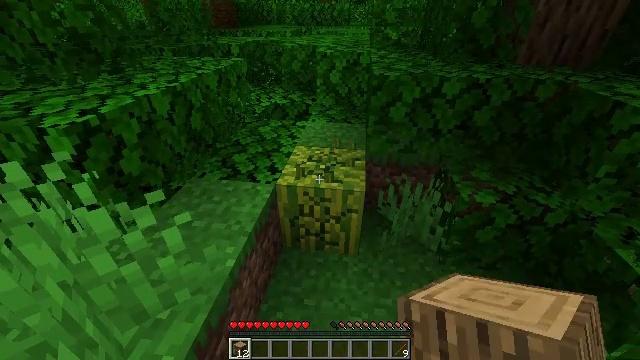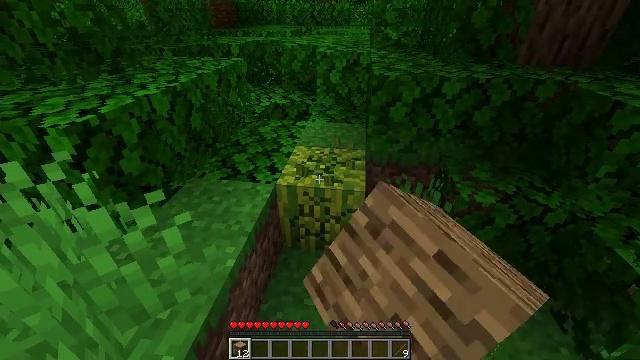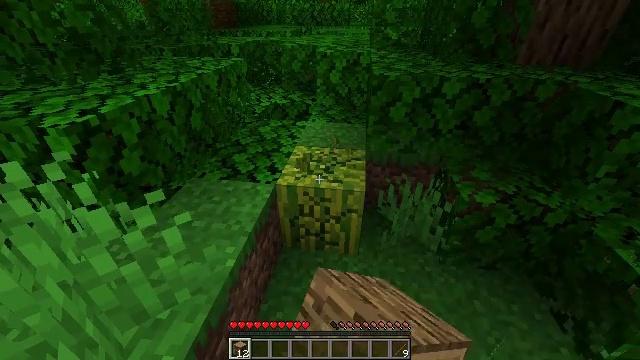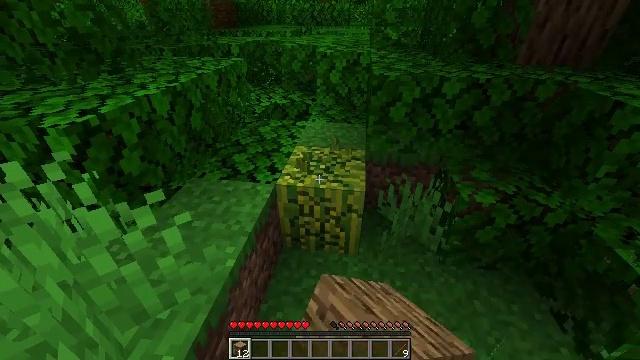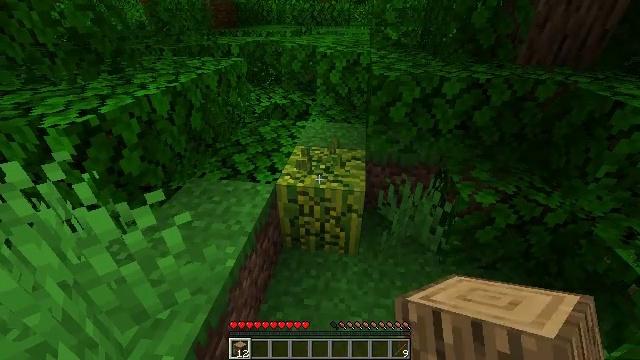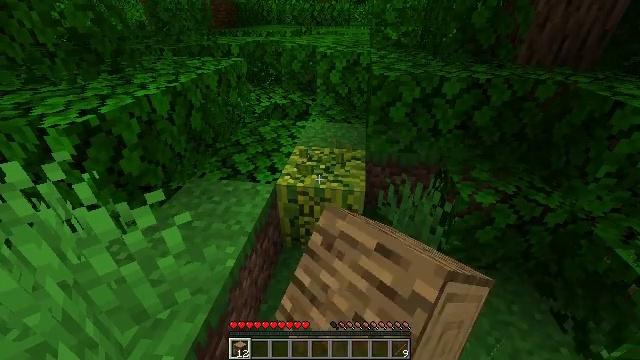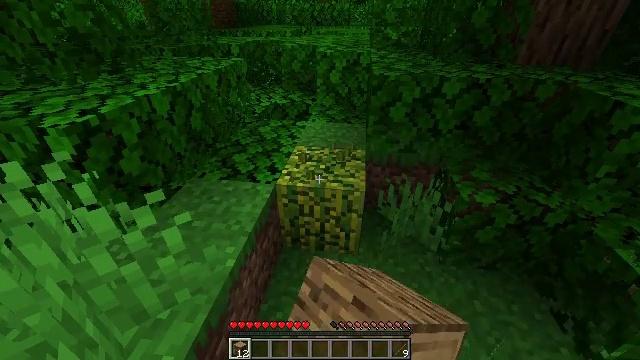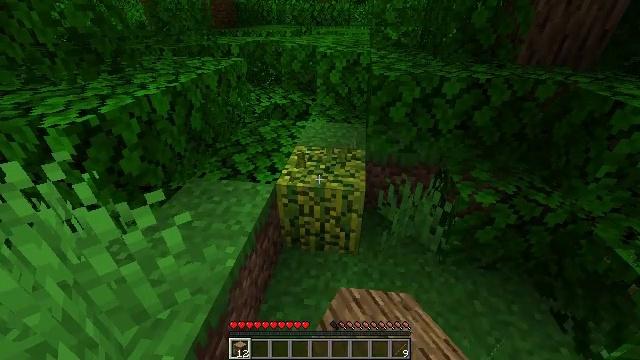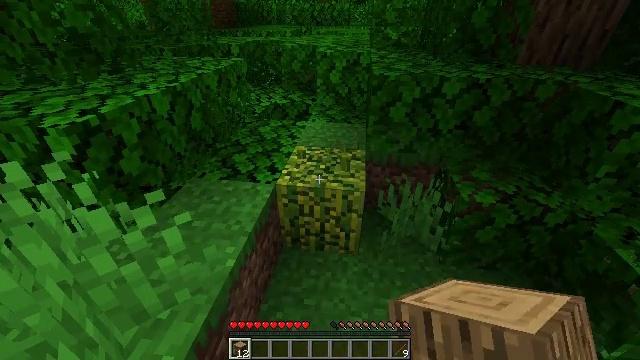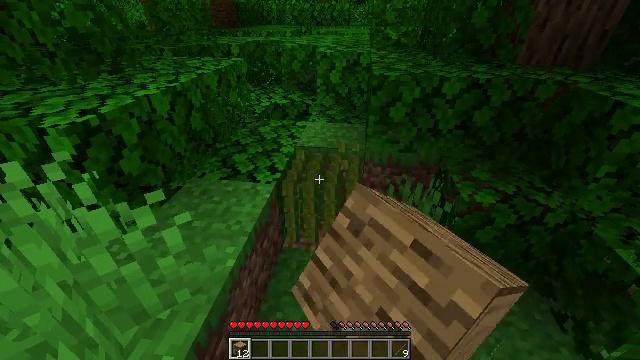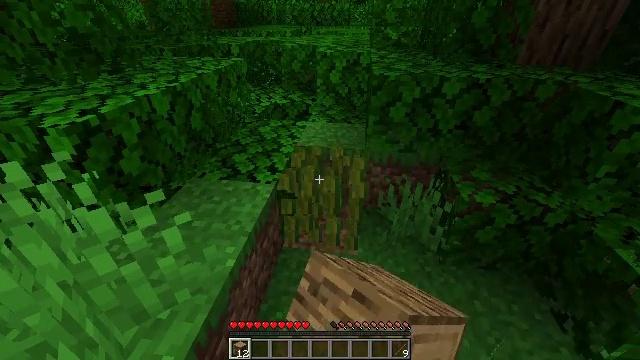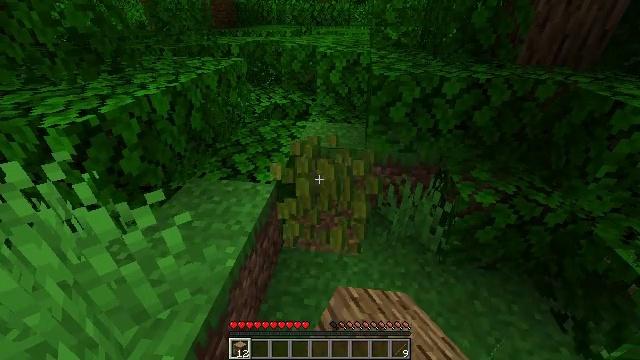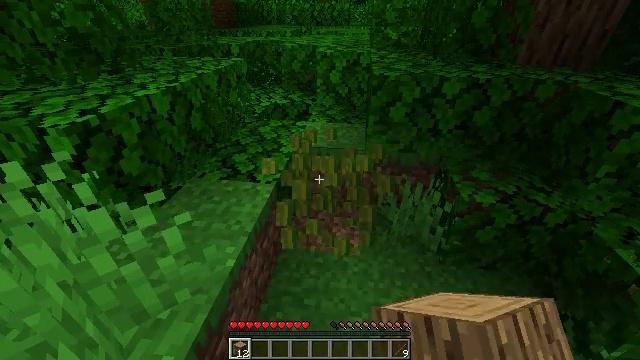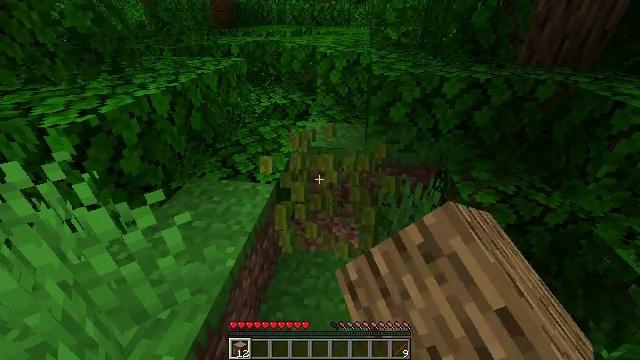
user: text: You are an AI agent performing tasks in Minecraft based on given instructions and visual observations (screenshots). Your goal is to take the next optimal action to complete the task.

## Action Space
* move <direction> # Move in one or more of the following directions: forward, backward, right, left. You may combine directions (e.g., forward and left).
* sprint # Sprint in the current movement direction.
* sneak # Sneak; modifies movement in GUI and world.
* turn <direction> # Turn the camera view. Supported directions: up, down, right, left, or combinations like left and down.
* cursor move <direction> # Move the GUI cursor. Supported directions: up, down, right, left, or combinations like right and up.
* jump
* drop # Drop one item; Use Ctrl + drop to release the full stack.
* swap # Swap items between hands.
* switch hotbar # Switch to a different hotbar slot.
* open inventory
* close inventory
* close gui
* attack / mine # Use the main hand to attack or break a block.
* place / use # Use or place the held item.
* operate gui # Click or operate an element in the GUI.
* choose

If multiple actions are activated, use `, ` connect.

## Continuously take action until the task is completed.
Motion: motion action
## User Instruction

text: Gather melon for food.
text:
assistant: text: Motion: attack / mine
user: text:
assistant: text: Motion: attack / mine
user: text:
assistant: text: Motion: attack / mine
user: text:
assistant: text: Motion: attack / mine
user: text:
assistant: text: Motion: attack / mine
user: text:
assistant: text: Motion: attack / mine
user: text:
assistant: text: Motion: attack / mine
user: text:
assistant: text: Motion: attack / mine
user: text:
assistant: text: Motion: attack / mine
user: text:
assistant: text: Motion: attack / mine
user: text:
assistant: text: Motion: attack / mine
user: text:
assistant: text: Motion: attack / mine
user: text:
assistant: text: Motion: attack / mine
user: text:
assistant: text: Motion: attack / mine